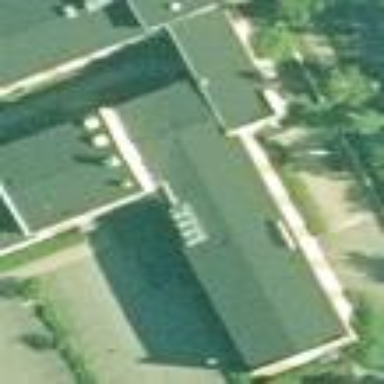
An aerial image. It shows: Commercial building that houses fitness center.